Interaction volume radius: 10 \u00c5
Interaction volume height: 10 \u00c5
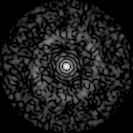
Disorder parameter: 0.8095